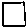
Label: square